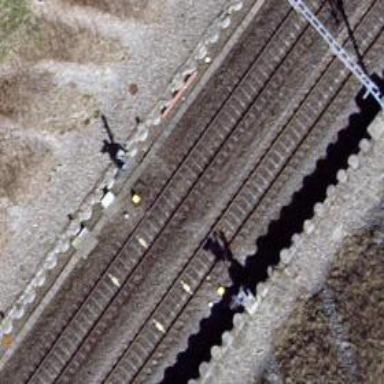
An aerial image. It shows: Railway signal.